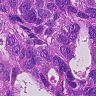
Metastatic tissue present: yes